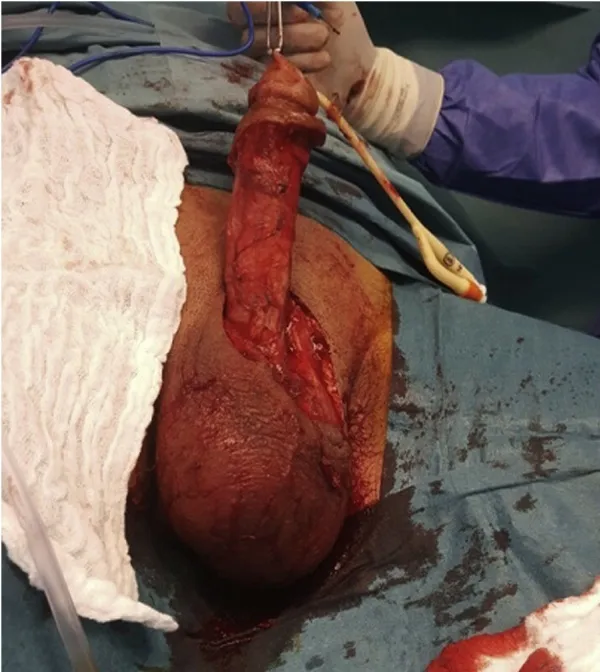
Intraoperative image demonstrating penile debridement after degloving of the penis.
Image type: medical_photograph (other_medical_photograph)